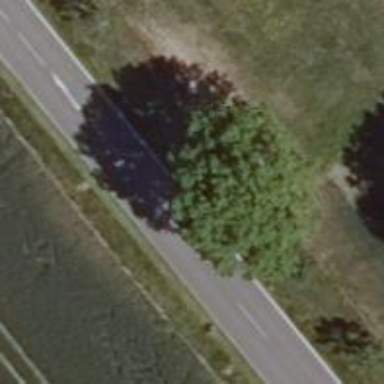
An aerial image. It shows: Broadleaved deciduous tree on the street.